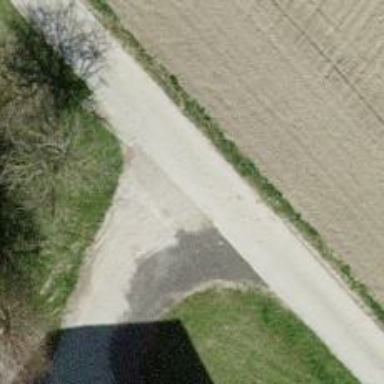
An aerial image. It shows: Service road with concrete surface of grade 1 tracktype.